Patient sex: F
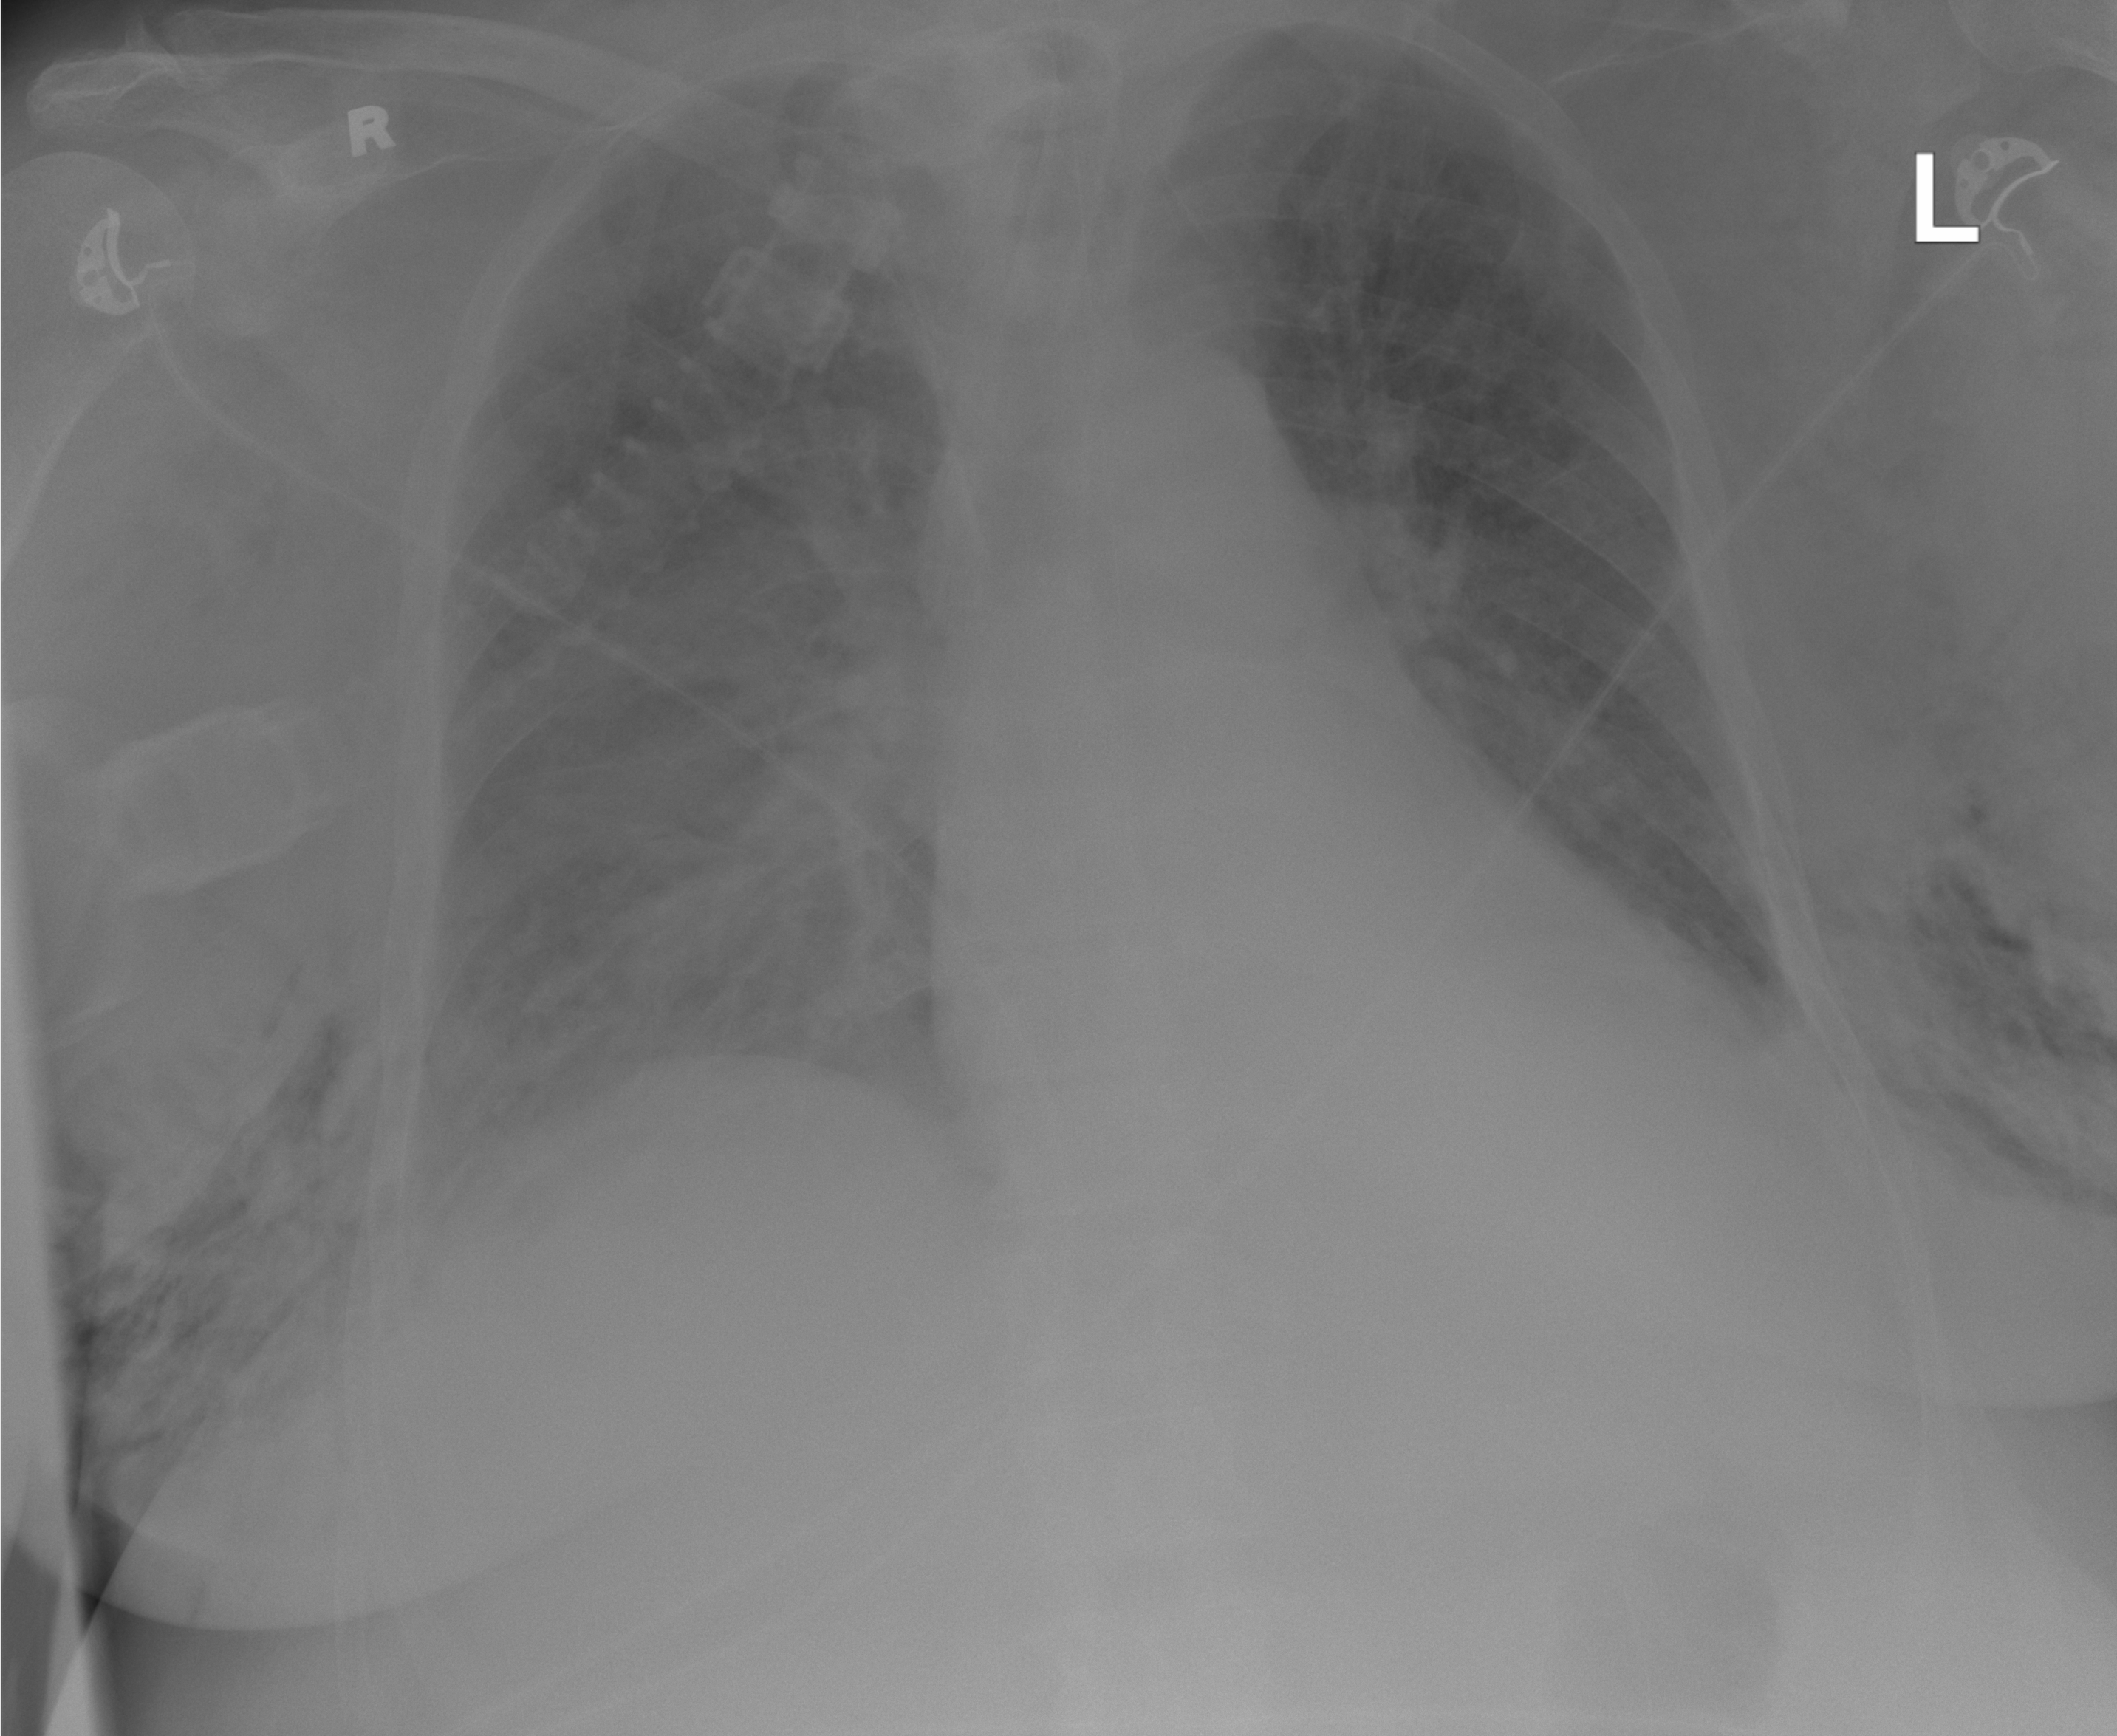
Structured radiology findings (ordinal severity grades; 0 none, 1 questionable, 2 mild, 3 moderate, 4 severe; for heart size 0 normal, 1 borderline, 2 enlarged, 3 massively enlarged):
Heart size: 0
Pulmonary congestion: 2
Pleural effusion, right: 1
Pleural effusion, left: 0
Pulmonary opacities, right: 3
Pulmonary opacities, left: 1
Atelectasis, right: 2
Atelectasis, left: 1